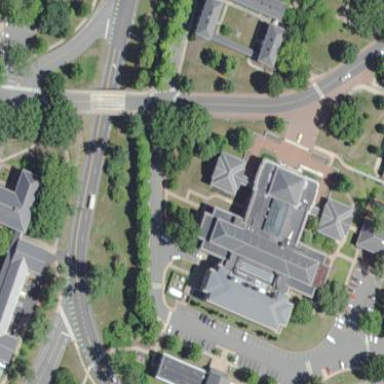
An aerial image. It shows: View of university building.